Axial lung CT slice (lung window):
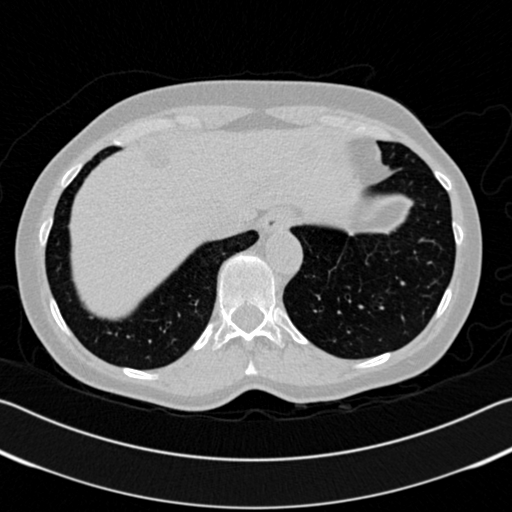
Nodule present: no